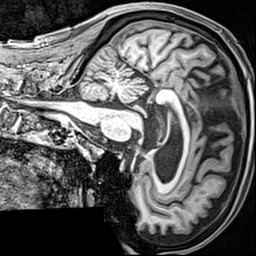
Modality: T1w
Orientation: sagittal
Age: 66
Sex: male
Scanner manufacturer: siemens
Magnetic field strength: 3 T
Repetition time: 2.4 s
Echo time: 0.0022 s